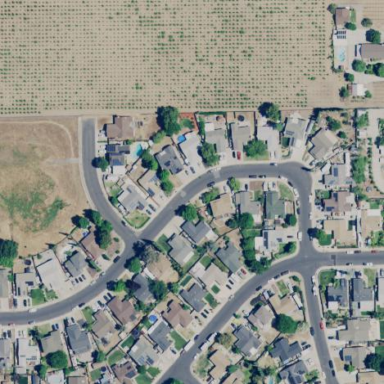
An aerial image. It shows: This residential area consists of single-family homes.